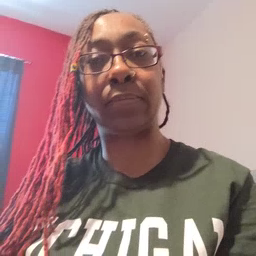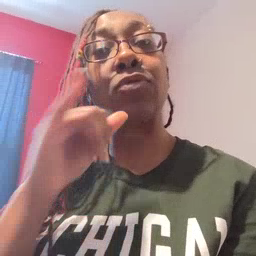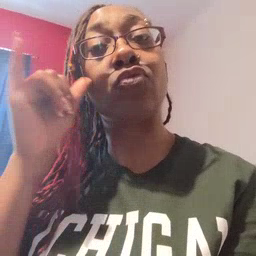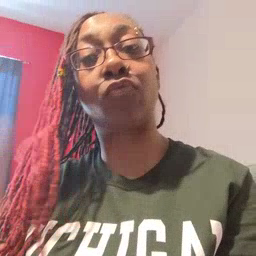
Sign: yesterday